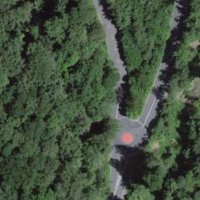
EUNIS habitat code: 53
Species observed at this site:
Fagus sylvatica